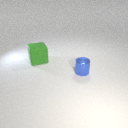
large green rubber cube to the left of small blue metal cylinder